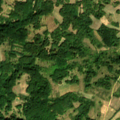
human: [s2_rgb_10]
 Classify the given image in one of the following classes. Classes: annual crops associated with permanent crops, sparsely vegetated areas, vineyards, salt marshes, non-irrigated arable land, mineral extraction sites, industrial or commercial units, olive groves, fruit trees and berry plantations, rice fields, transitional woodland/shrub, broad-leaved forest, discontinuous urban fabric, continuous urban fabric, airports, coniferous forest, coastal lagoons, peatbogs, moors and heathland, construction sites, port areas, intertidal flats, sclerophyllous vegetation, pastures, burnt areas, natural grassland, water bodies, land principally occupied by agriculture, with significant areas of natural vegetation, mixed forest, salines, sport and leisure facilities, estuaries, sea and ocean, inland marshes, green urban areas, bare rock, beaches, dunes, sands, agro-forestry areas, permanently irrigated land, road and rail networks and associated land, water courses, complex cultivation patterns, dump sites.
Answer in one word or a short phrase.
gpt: complex cultivation patterns, land principally occupied by agriculture, with significant areas of natural vegetation, broad-leaved forest, transitional woodland/shrub